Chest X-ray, PA view. Patient: 22 years old, sex M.
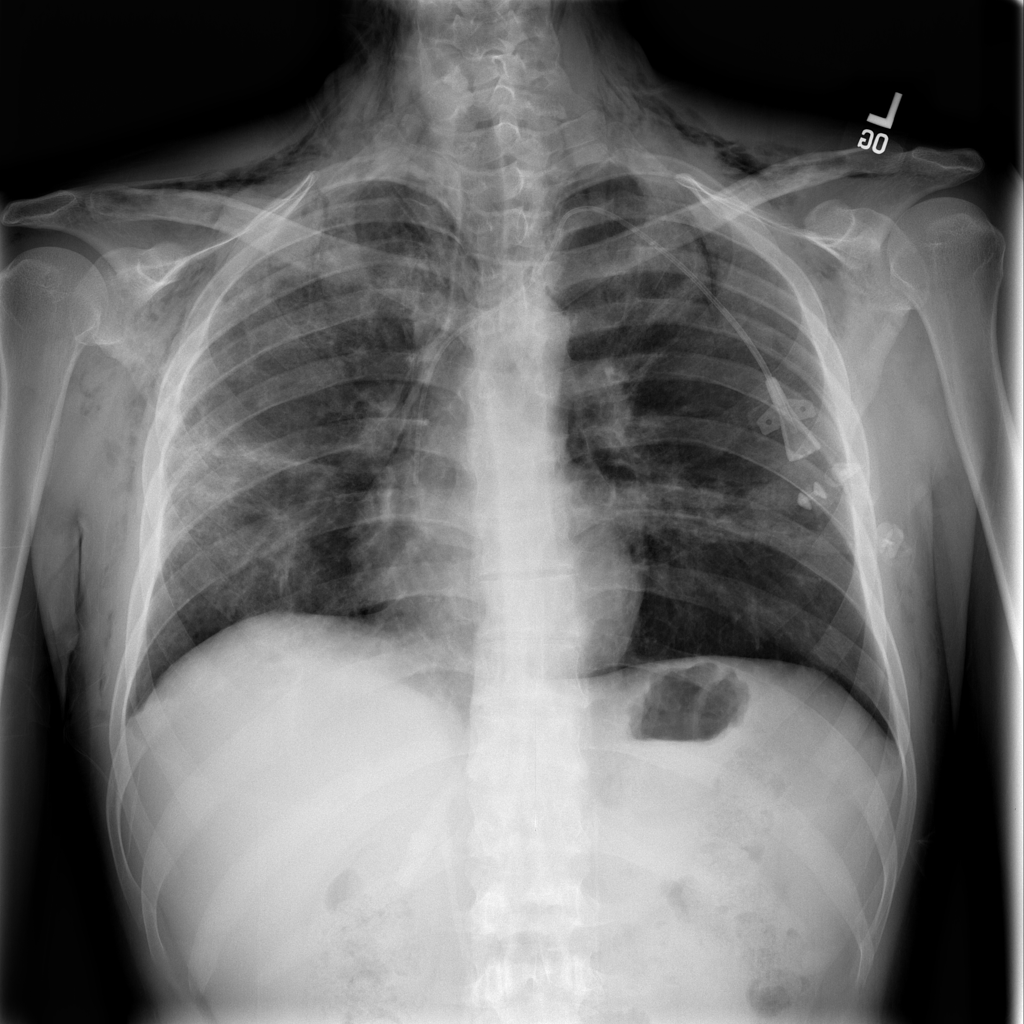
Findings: Emphysema, Infiltration